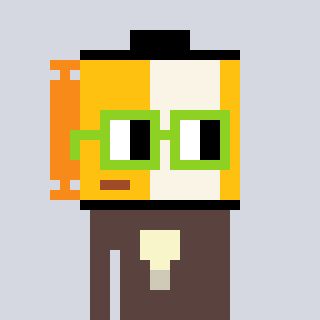
a pixel art character with square light green glasses, a film roll-shaped head and a darkbrown-colored body on a cool background